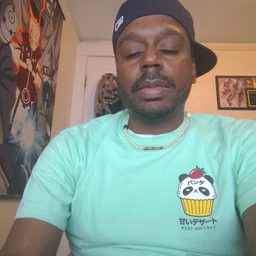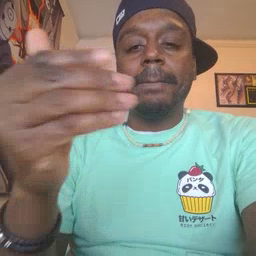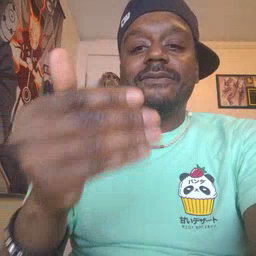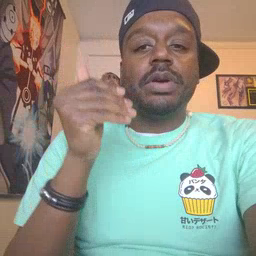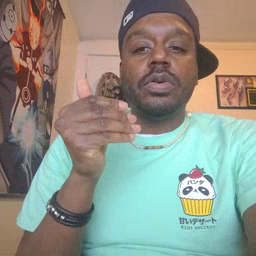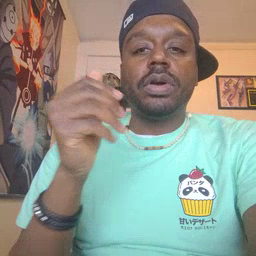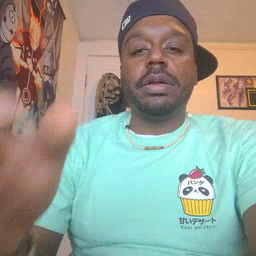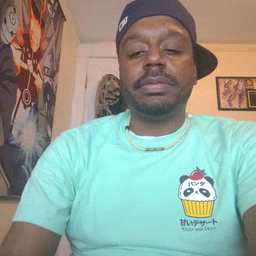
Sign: before